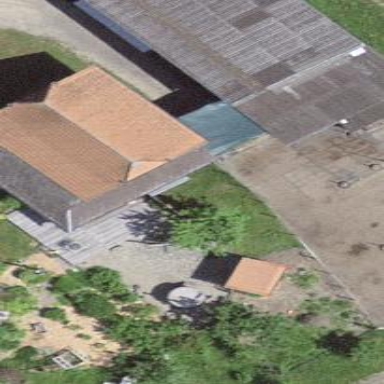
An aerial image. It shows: Barn.